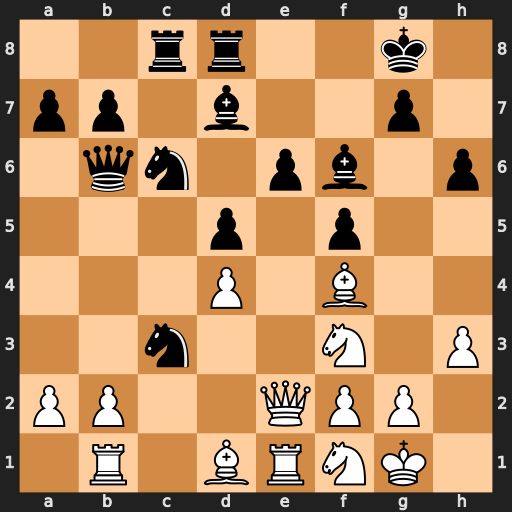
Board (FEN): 2rr2k1/pp1b2p1/1qn1pb1p/3p1p2/3P1B2/2n2N1P/PP2QPP1/1R1BRNK1
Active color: w
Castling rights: -
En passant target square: -
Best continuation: bxc3 Qxb1 Bb3 Qe4 Qd2